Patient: sex M, age 38
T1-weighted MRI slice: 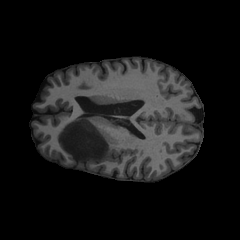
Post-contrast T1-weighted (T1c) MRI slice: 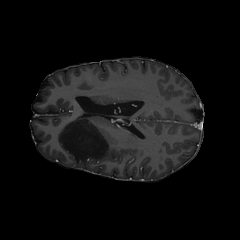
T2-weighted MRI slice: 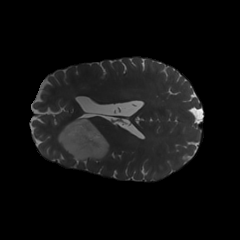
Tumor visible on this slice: yes
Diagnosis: Astrocytoma, IDH-mutant
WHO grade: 3